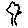
Label: tree